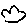
Label: cloud